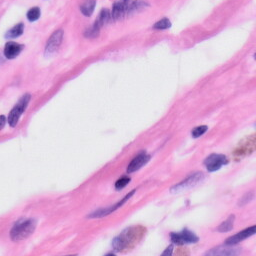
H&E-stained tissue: Skin